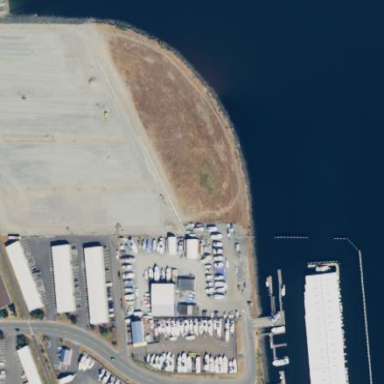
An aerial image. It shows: Boatyard located near waterway.